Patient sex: M
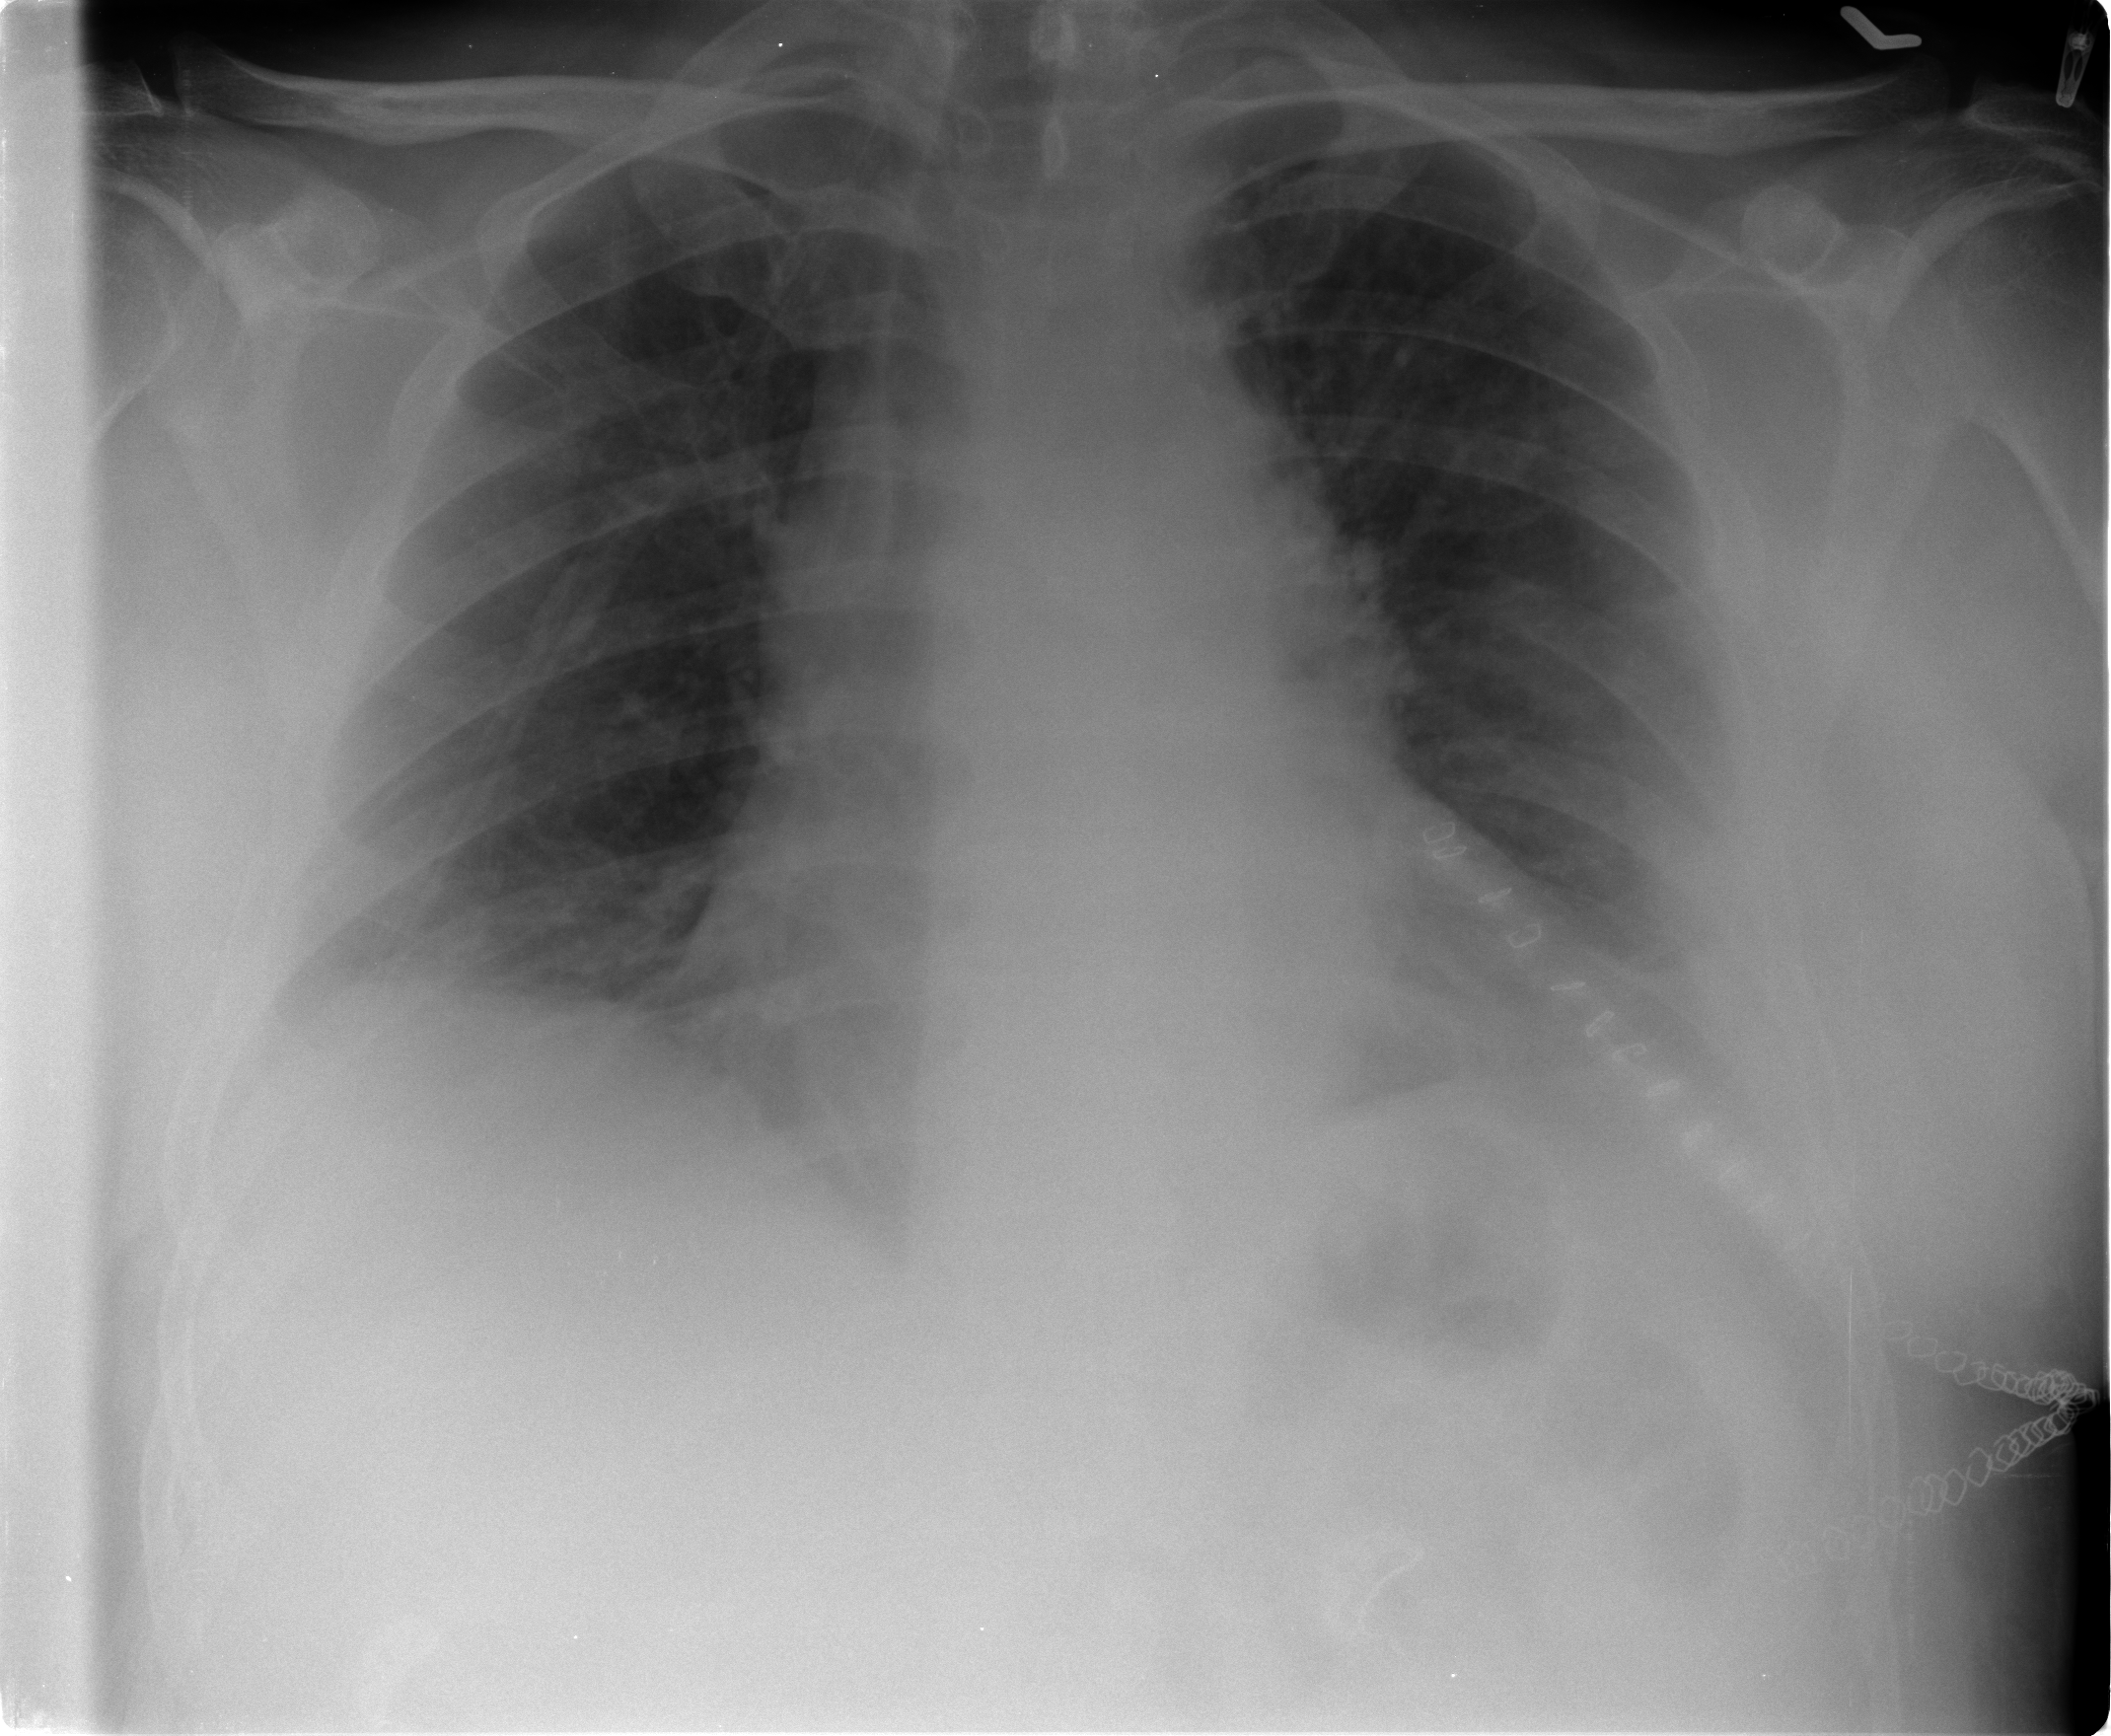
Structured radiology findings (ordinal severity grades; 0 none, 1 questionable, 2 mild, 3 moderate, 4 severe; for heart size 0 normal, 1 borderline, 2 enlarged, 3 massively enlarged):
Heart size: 2
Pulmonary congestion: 2
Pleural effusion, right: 2
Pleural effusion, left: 2
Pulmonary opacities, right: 0
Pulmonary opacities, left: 1
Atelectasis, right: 2
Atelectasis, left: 2